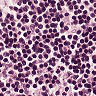
Metastatic tissue present: no